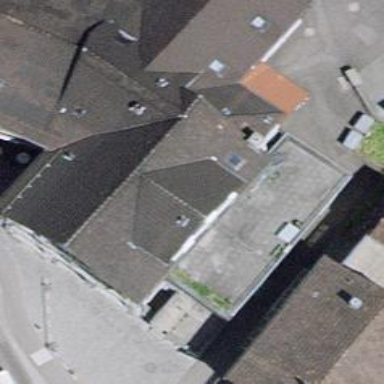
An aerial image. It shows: Restaurant.